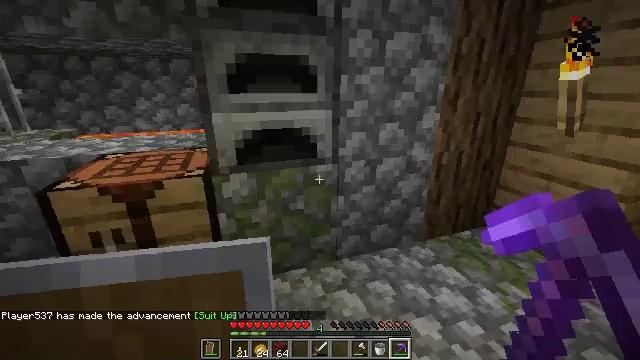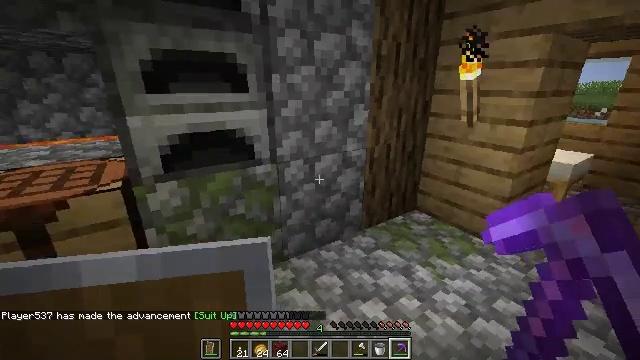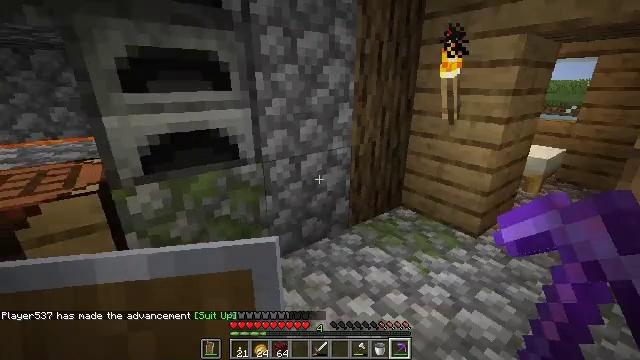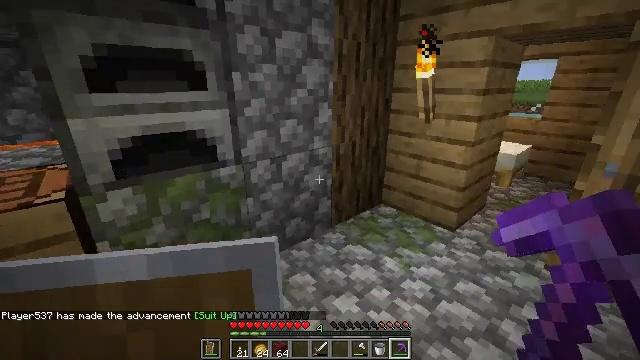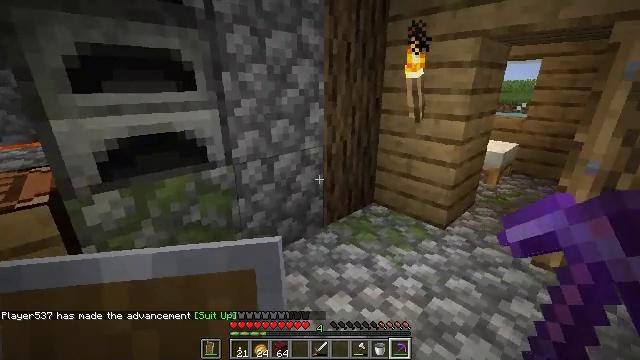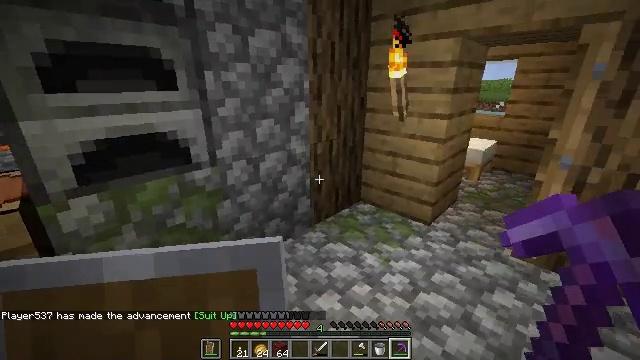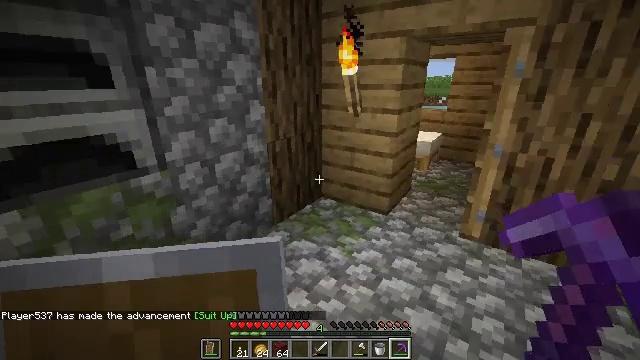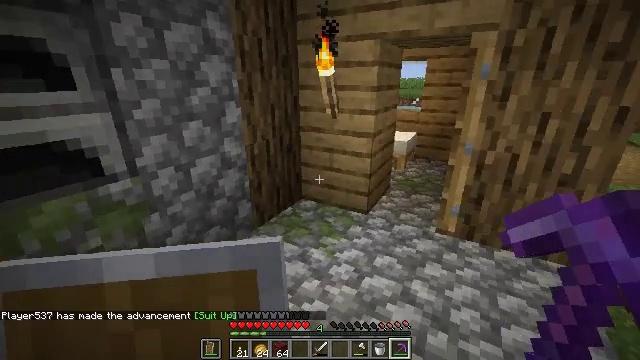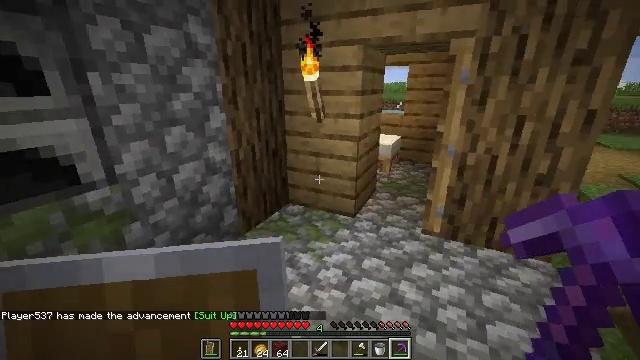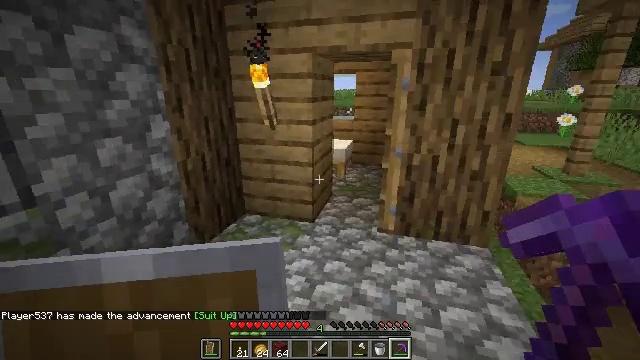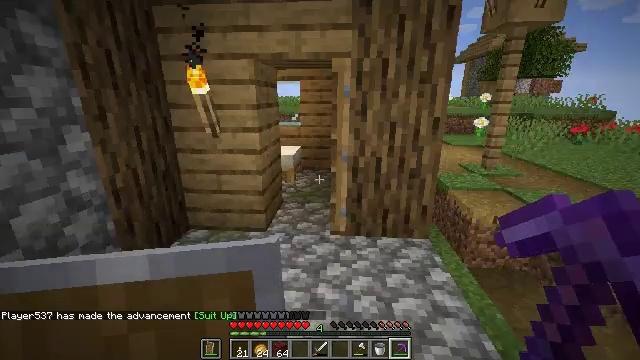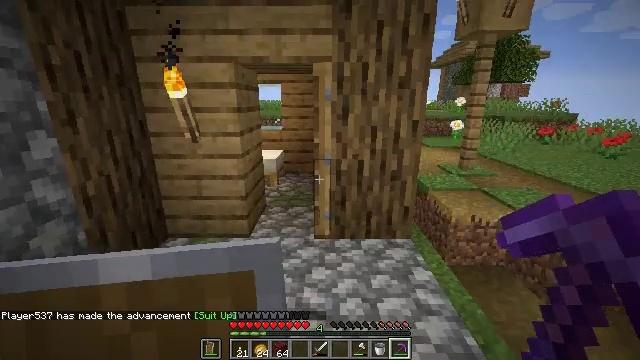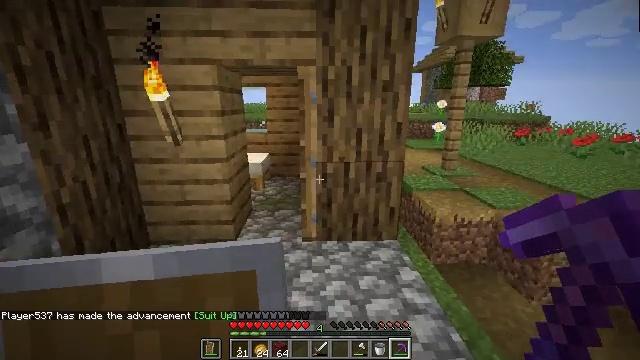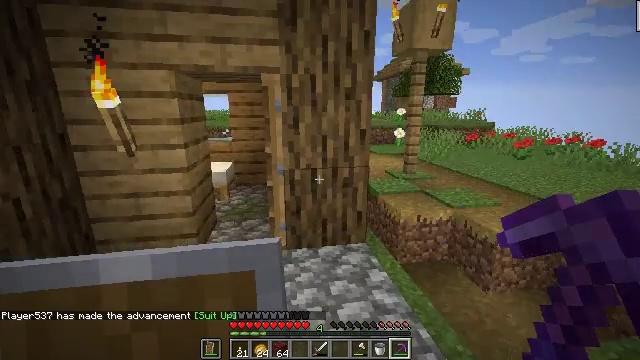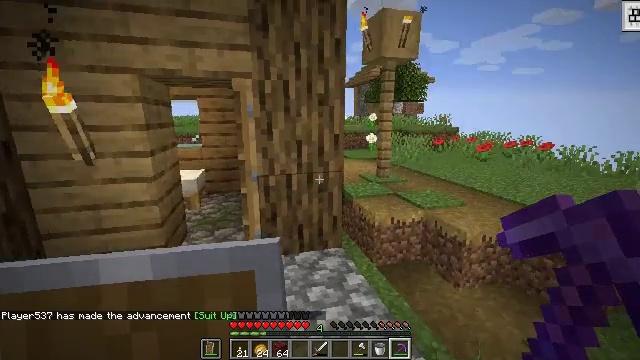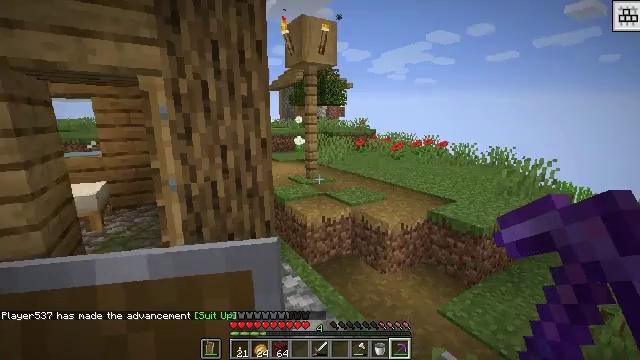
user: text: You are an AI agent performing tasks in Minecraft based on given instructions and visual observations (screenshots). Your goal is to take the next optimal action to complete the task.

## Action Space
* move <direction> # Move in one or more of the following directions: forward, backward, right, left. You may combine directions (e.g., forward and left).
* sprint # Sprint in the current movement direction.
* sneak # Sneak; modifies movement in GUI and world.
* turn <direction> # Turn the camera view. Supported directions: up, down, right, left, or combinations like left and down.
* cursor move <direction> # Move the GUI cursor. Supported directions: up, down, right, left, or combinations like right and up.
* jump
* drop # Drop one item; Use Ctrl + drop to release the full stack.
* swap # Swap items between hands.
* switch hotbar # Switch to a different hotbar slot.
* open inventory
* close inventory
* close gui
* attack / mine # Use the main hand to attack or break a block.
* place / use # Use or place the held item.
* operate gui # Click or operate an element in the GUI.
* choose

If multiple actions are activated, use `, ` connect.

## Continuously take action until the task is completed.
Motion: motion action
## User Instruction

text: craft item air
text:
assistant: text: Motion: turn right
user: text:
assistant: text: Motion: turn right
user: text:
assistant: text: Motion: turn right
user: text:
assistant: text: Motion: turn right
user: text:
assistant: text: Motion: turn right
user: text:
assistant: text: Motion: turn right
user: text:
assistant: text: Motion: turn right
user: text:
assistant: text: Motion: turn right
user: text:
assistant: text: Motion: turn right and up
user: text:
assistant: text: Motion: turn right and up
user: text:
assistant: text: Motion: turn right
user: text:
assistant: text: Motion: turn right
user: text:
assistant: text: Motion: turn right and up
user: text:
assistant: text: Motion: turn right and up
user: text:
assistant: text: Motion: turn right
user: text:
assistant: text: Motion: turn right
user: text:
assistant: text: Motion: turn right
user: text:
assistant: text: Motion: turn right
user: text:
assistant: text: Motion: move forward, turn right
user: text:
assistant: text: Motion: move forward, turn right
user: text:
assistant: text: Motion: move forward, turn right
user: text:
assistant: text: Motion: move forward
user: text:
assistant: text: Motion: move forward
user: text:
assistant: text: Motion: move forward
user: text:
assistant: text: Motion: move forward and move right
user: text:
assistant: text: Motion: move forward and move right
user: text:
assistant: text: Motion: move forward and move right
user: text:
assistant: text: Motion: move forward and move right
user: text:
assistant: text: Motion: move forward and move right
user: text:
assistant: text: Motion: move forward and move right